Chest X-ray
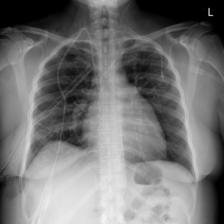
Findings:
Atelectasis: negative
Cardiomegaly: negative
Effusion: negative
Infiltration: negative
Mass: negative
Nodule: negative
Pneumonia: negative
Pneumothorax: negative
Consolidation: negative
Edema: negative
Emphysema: positive
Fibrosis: negative
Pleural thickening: negative
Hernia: negative